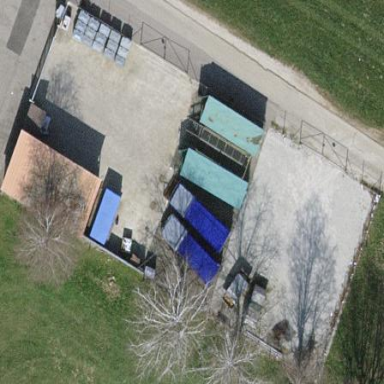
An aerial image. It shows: Recycling centre providing amenities for recycling.